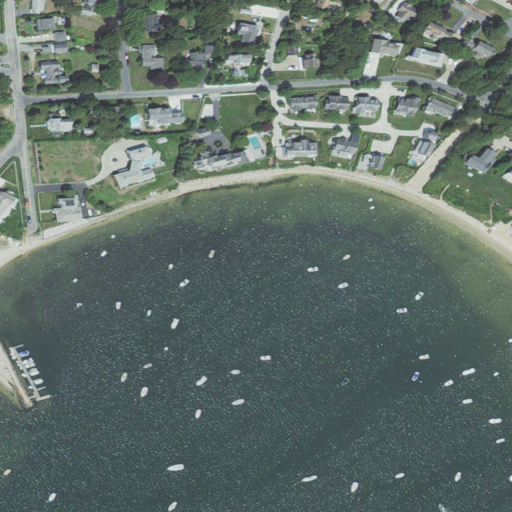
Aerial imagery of beach in Massachusetts named Englewood Beach containing open water, medium intensity development, low intensity development, high intensity development, and open development